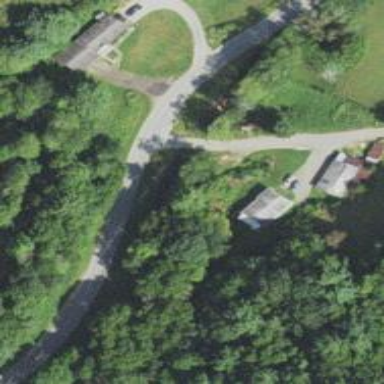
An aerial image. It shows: Culvert tunnel.